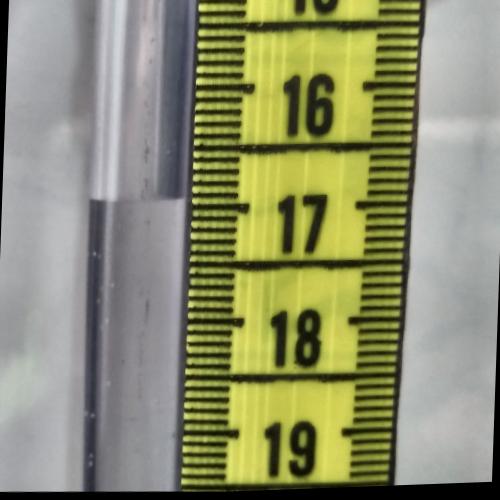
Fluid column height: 16.9 cm